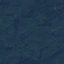
Land use / land cover: Forest